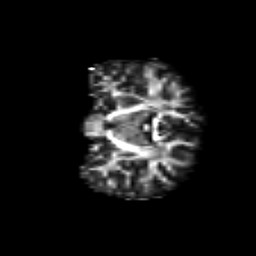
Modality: FA
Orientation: coronal
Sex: female
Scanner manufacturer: siemens
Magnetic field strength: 3 T
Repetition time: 5 s
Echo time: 0.071 s